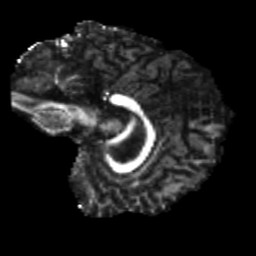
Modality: FA
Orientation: sagittal
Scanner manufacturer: siemens
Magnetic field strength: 3 T
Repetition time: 4 s
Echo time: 0.0594 s